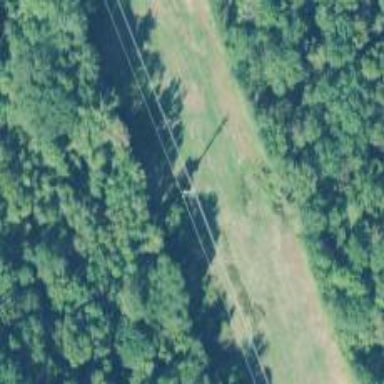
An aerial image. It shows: Power tower.